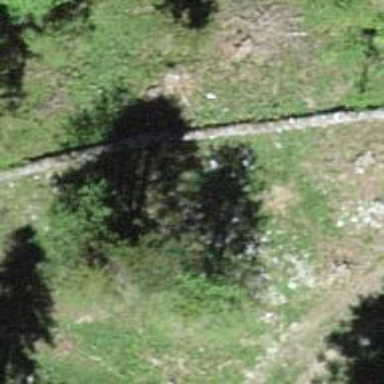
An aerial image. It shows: Wall barrier.